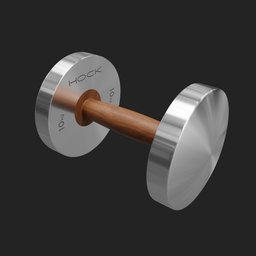
Label: tools